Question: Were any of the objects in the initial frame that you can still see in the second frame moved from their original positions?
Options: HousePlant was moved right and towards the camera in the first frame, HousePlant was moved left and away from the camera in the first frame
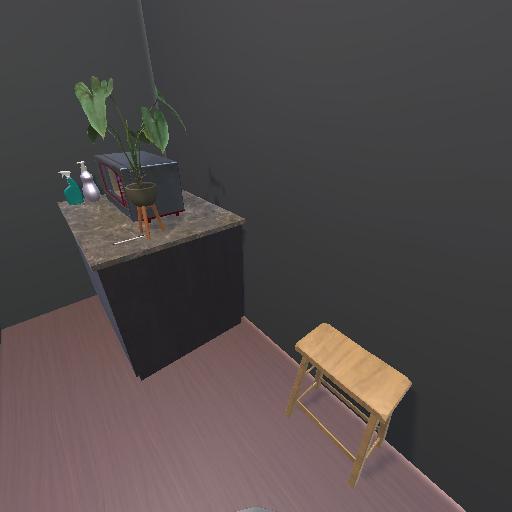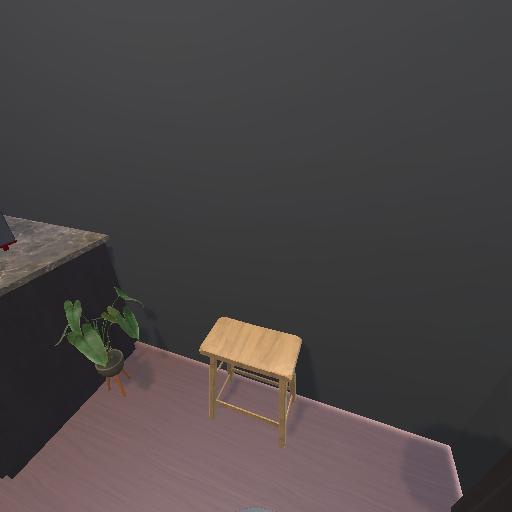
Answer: HousePlant was moved right and towards the camera in the first frame